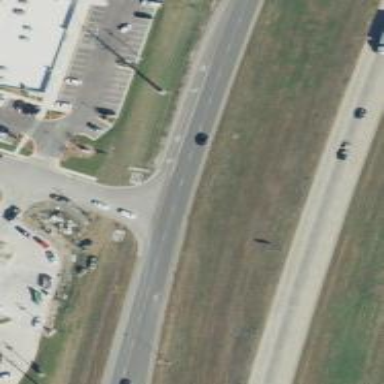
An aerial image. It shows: Secondary road with frontage road alongside.